Question: I'm making an application and I require some help please.
In flash, gameLoops can be either made with an enterFrame, or timer.
I am new to Java so please forgive me arrogance. From researching I've seen people using timers.
Now I Have a tile based game, where if the user clicks on a grid (It's 30*21) the player will go to that grid.
Here is what I've come up with
'''
for(int i = 0; i<30; i++)
{
for(int j = 0; j<21; j++)
{
if(e.getSource()==JbGrid[i][j])
{
MOUSE_X = j;
MOUSE_Y = i;
System.out.println("Mouse X: "+MOUSE_X+" Mouse Y: "+MOUSE_Y);
moveToSquare();
}
}
}
}
public void moveToSquare()
{
if( BPOS_X < MOUSE_X )
{
BPOS_X +=2;
}
if( BPOS_X > MOUSE_X )
{
BPOS_X -=2;
}
}
'''
Now the problem is that the game doesn't physically show the red block moving towards the MOUSE_X position, this is because the page isn't being refreshed.
Is there a way I can implement a gameLoop in to my code. It's just that most people implement it at the start, and I never knew about "gameLoops" before I started my project.
Can someone please point my in the right direction
'''
if(player clicks square)
activate loop
move player to Mouse_X
'''
Thank you.

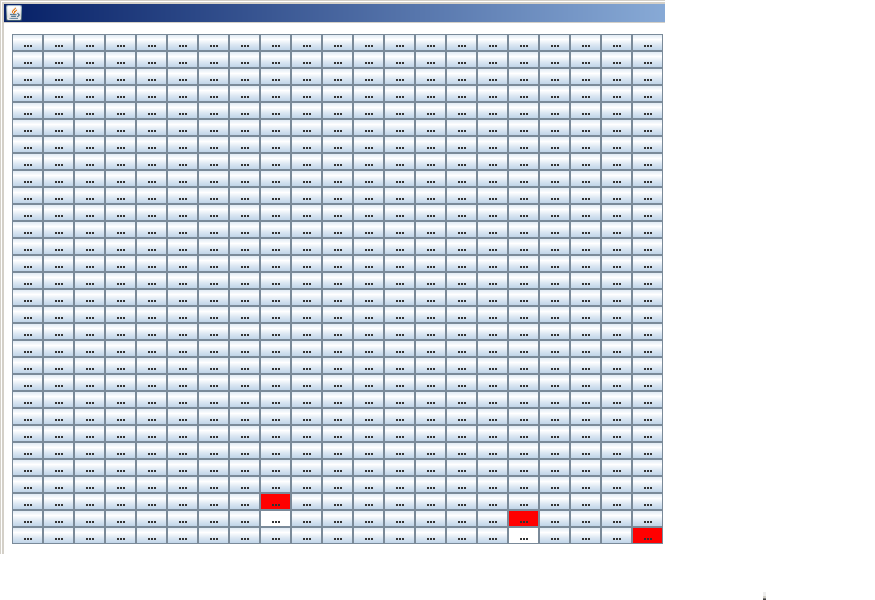
Answer: It looks like you're using Swing, and if your question is how to get a game loop out of an application using the basics of Swing (an application not using BufferStrategy, but a combination of different Swing components), then you roughly want the following:
- - -
The custom JComponent you create can have listeners on various buttons or other things such as mouse clicks, where you can use the same reference to the game state object you use to draw to update the game's state based on the UI actions.
Make sure your code is thread safe too as the repaint executing on the EDT, or one of your Swing listeners, can occur at the same time you update your state with the Timer object.
If you search online for example usage of game loops in Java using BufferStrategy you'll find more traditional game loop examples.